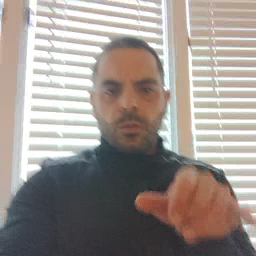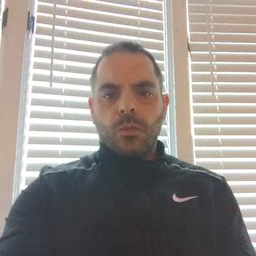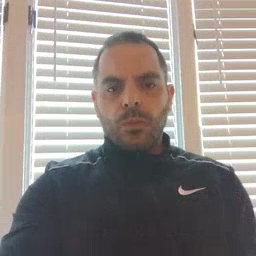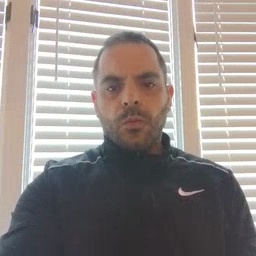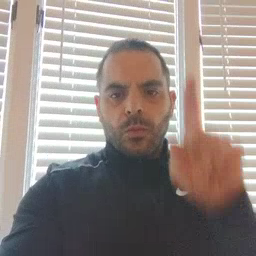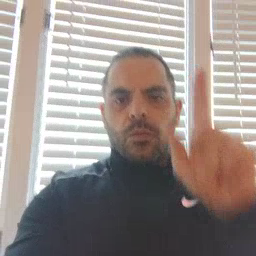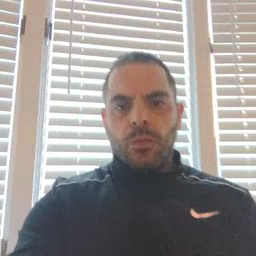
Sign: up